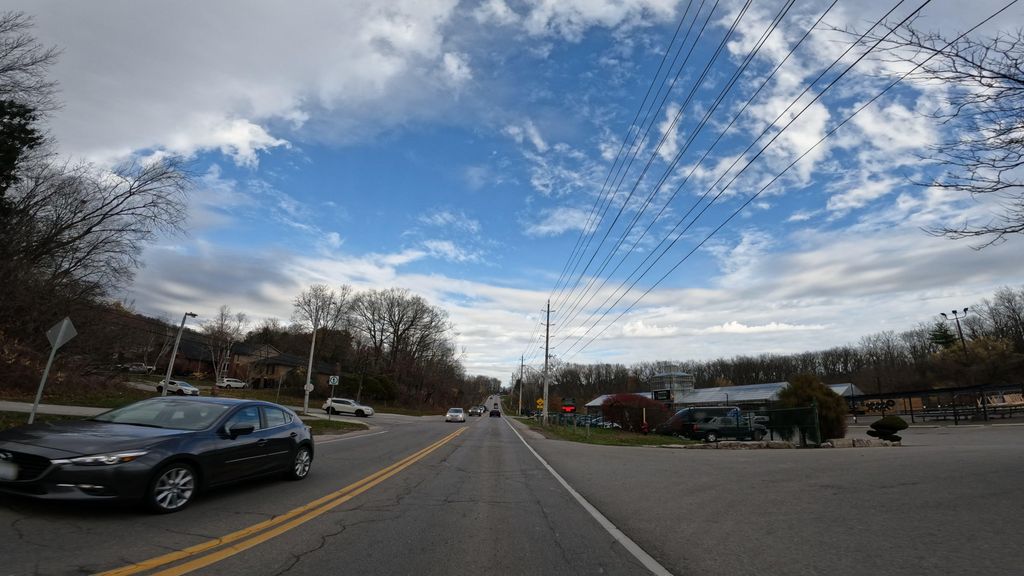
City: hamilton